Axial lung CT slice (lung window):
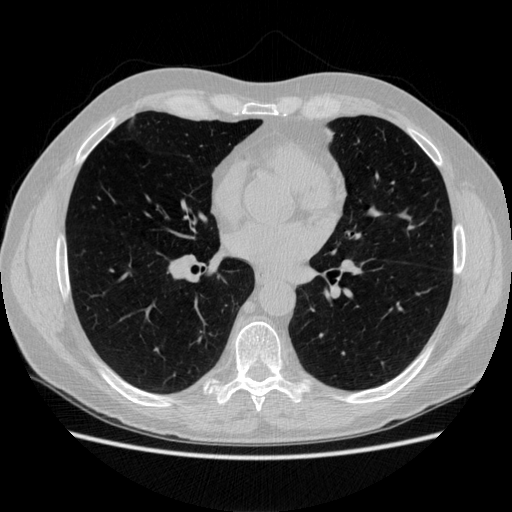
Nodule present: no